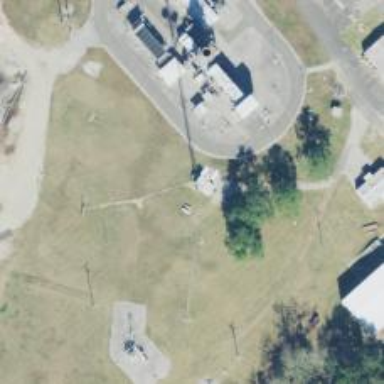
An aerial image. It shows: Man-made mast used for communication purposes.